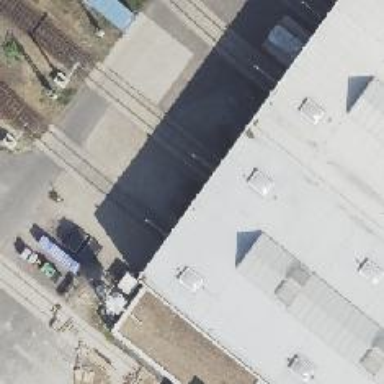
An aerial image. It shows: Railway yard with electrified contact lines. The service yard includes building passage tunnel.